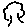
Label: tree